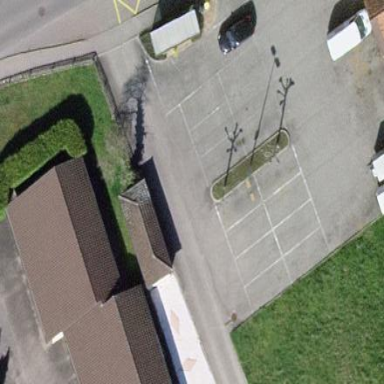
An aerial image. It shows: Parking area with surface.